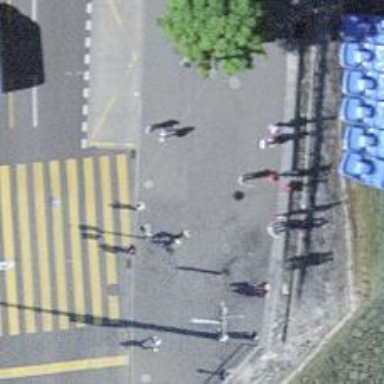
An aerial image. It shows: Pedestrian path with asphalt surface.